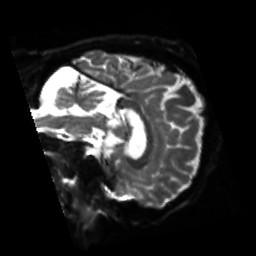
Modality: sbref
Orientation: sagittal
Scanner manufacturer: siemens
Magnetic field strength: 3 T
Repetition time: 4 s
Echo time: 0.0594 s